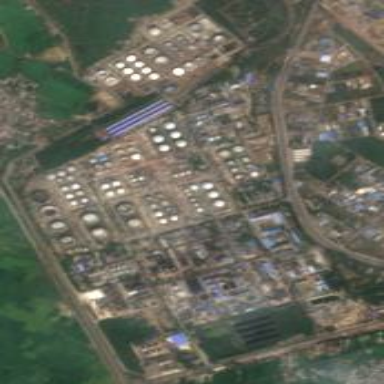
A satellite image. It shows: Industrial area with refinery.